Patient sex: F
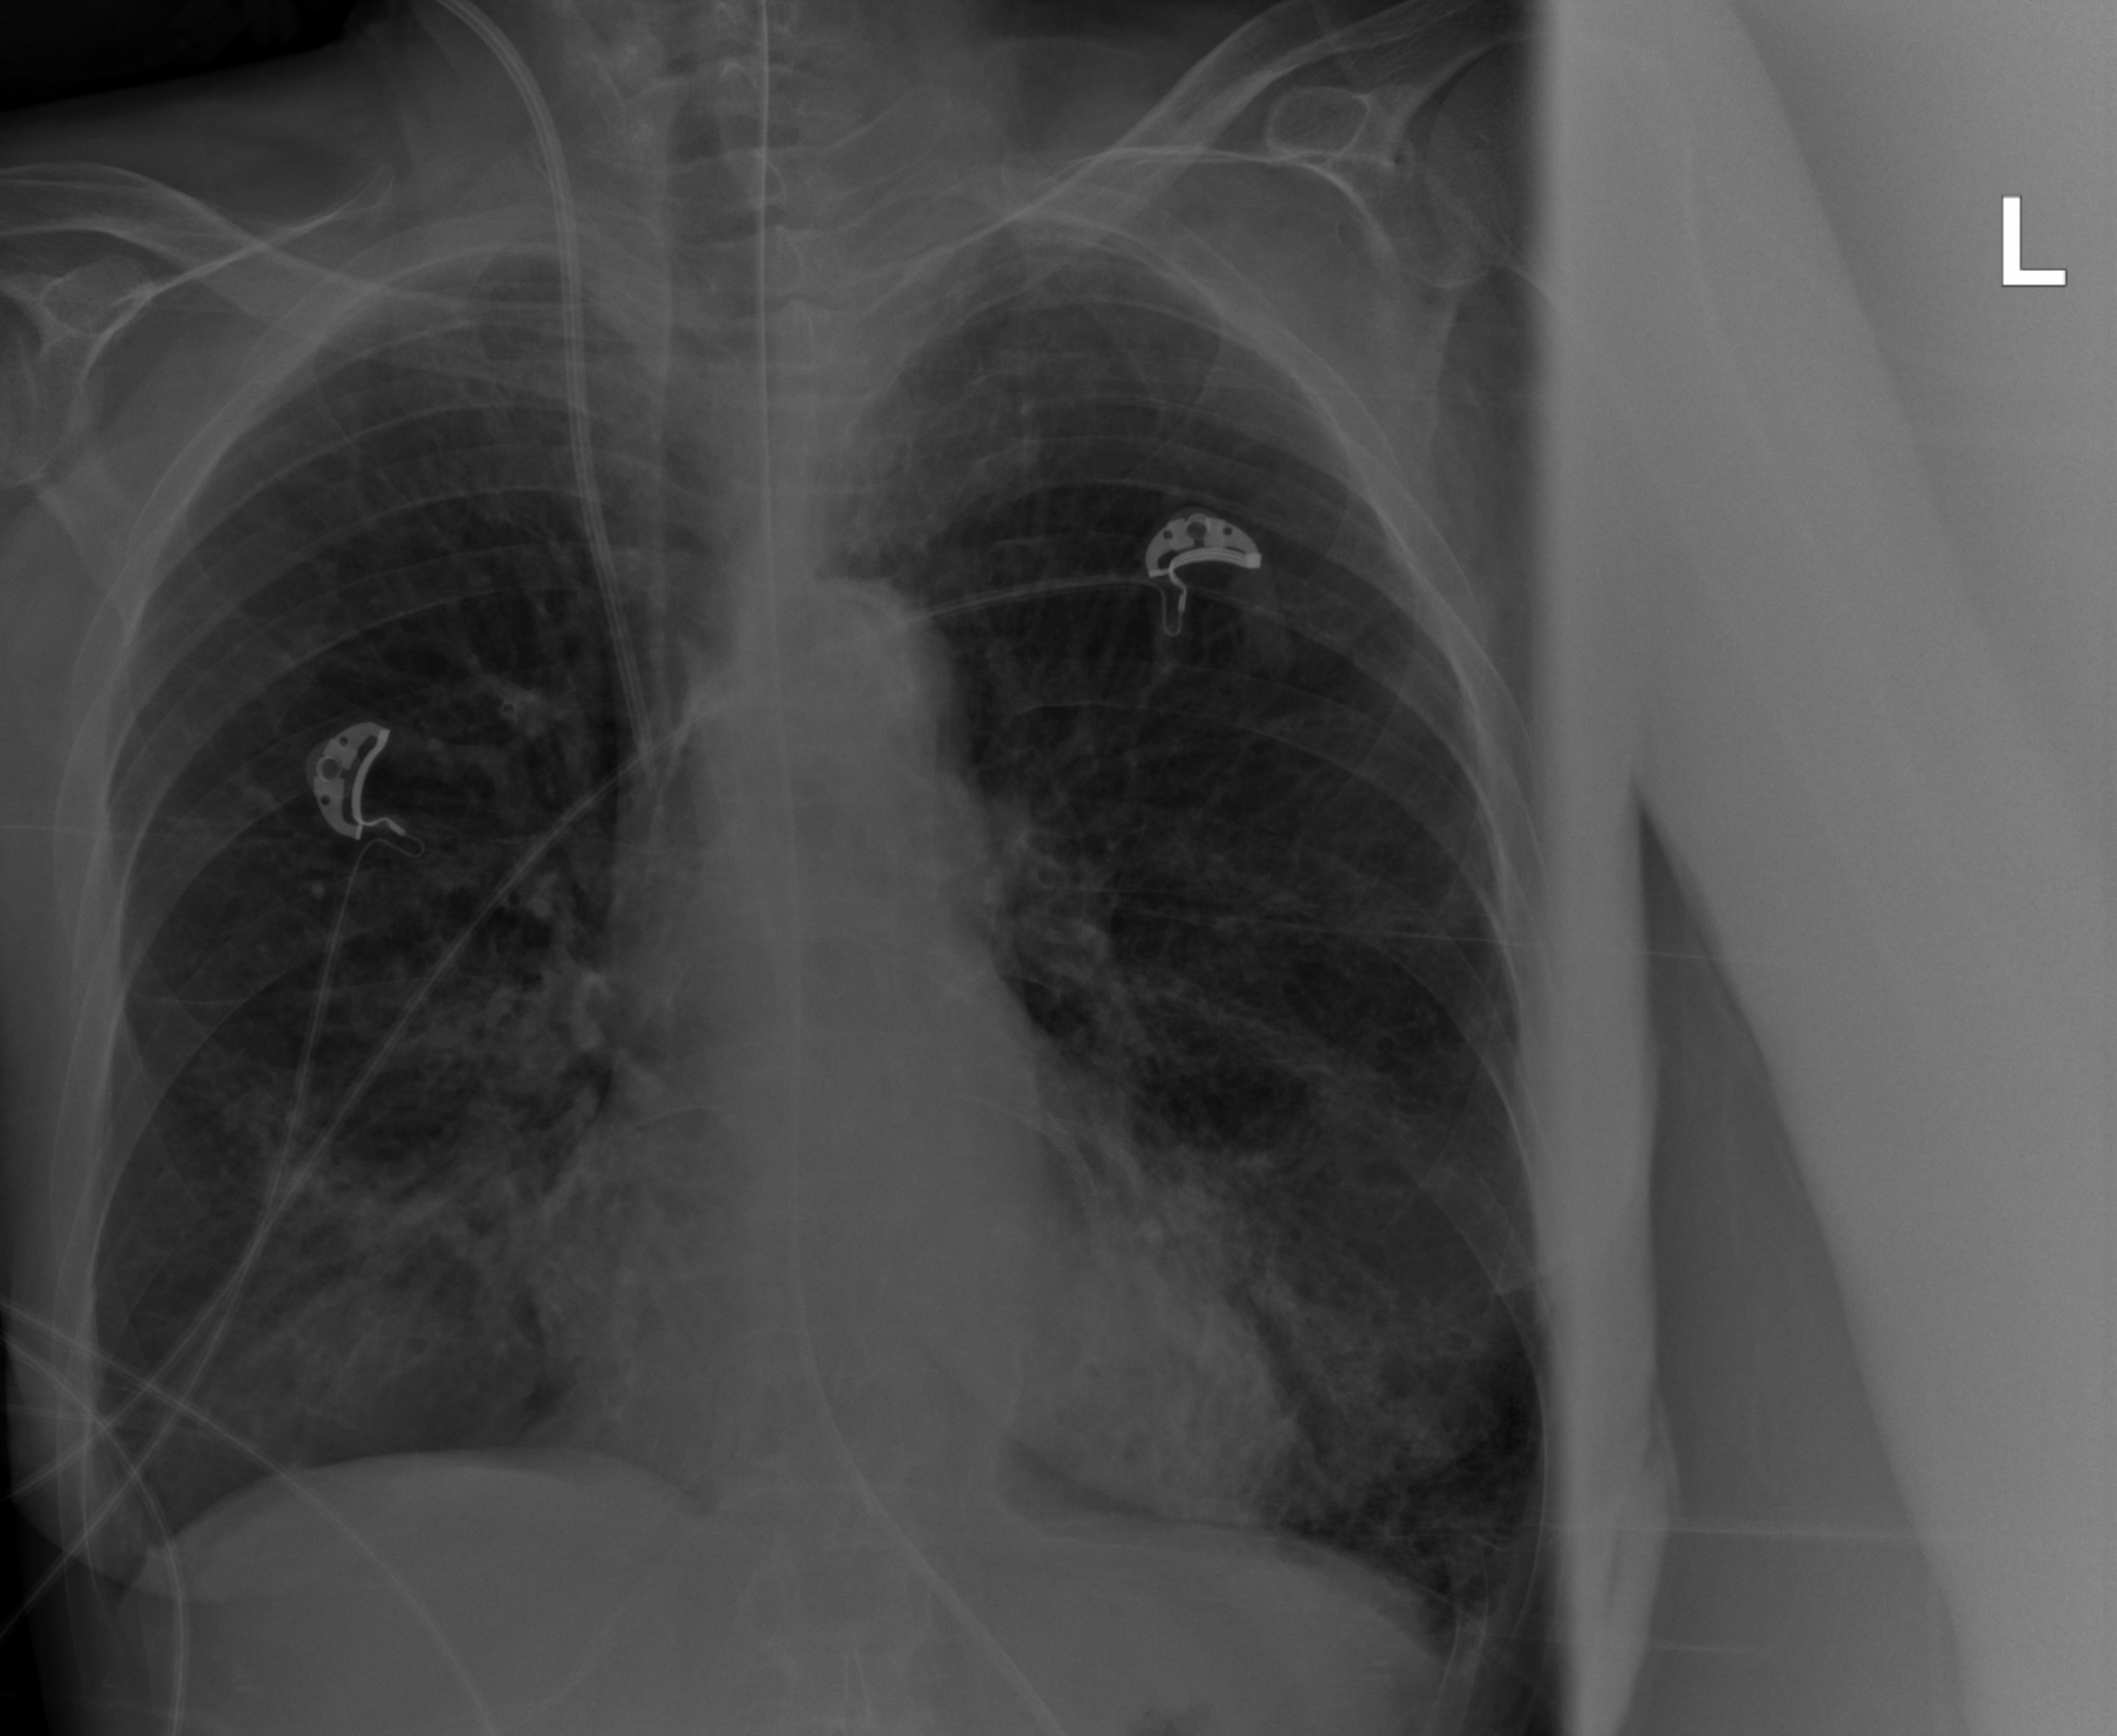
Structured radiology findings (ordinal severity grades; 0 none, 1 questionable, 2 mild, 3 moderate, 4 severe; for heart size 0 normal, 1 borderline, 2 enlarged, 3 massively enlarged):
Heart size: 0
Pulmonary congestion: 0
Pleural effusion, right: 0
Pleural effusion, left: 2
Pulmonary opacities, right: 3
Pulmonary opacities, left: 3
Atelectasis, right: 2
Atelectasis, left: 2